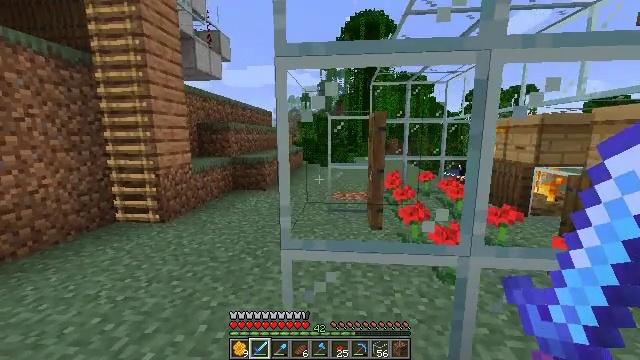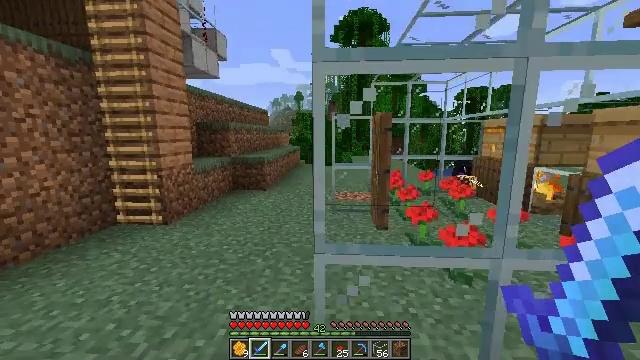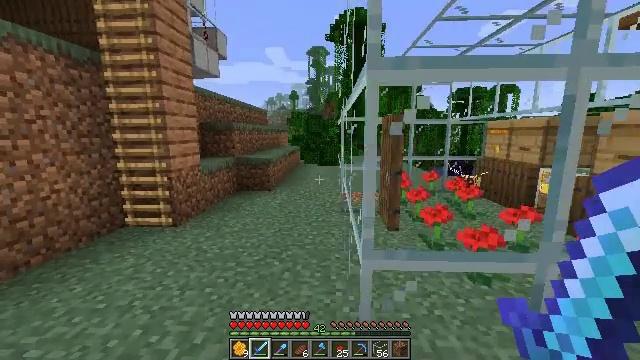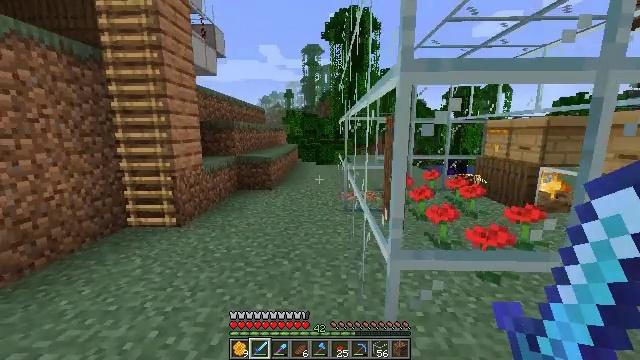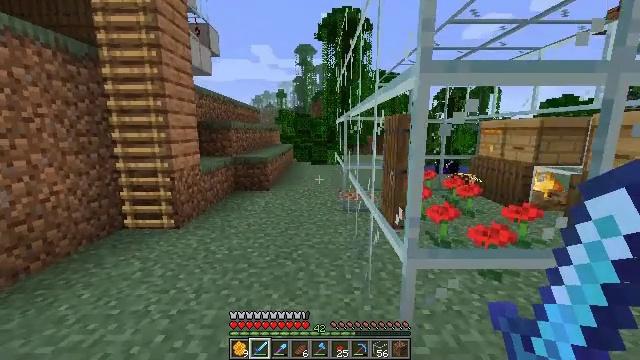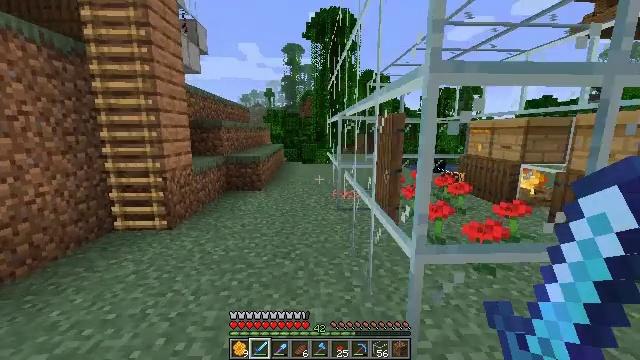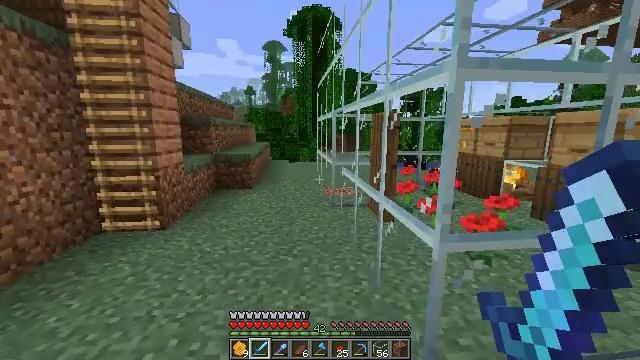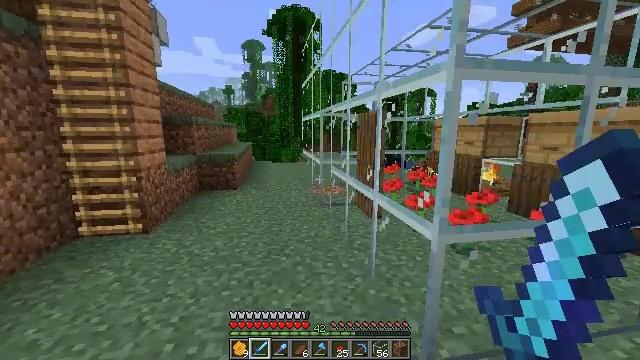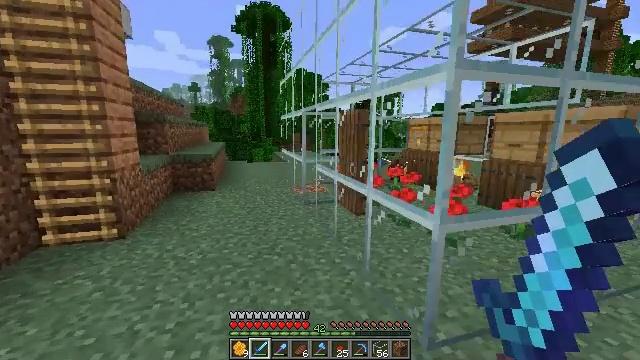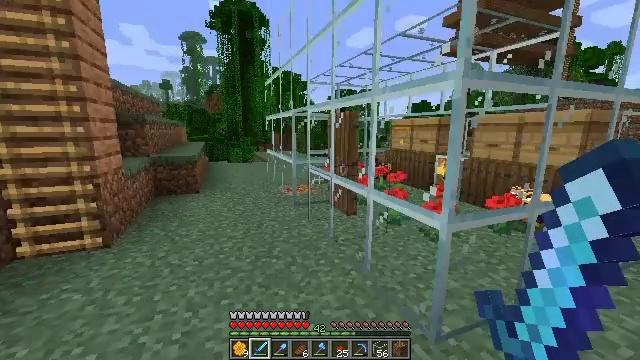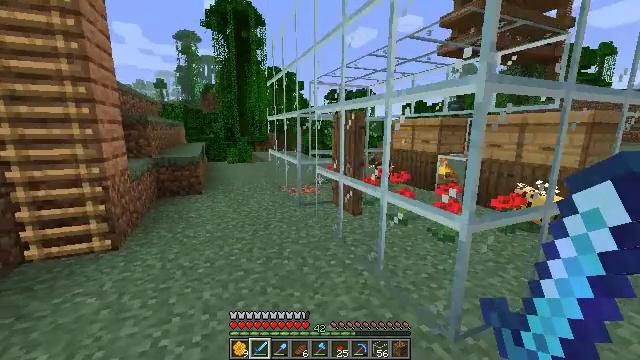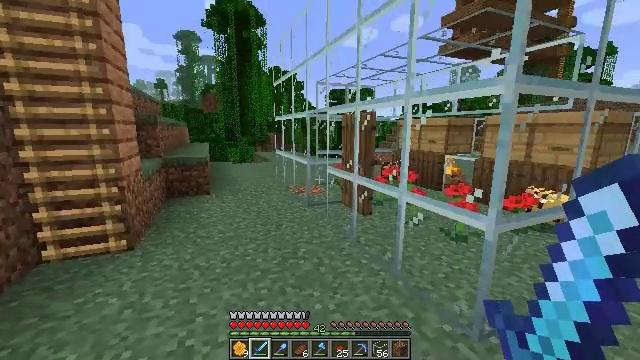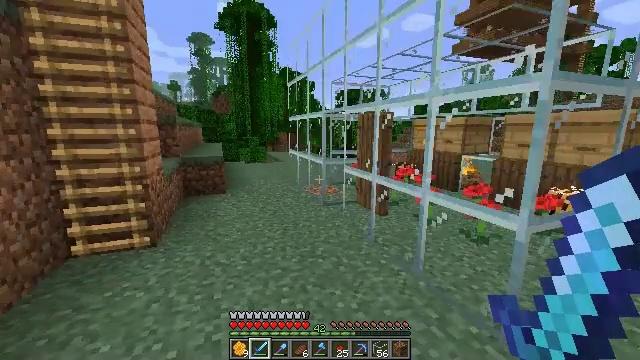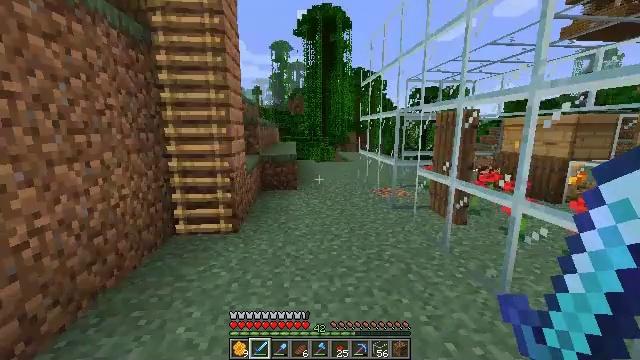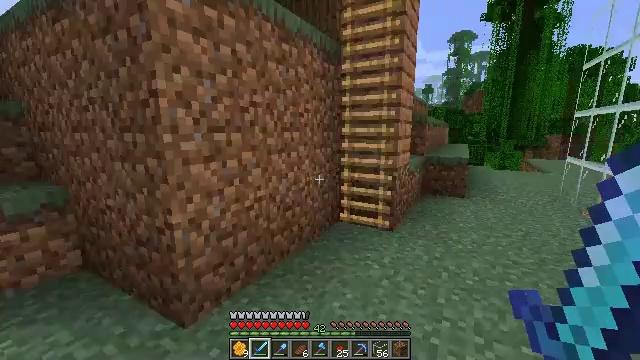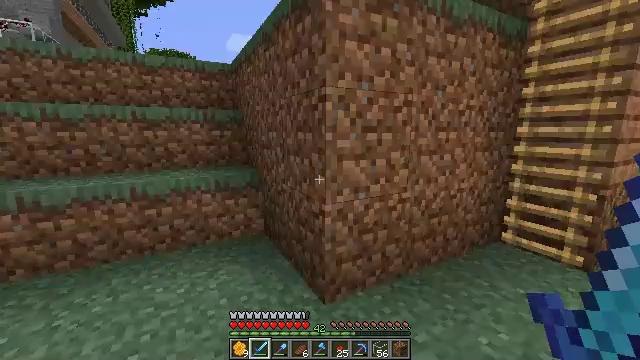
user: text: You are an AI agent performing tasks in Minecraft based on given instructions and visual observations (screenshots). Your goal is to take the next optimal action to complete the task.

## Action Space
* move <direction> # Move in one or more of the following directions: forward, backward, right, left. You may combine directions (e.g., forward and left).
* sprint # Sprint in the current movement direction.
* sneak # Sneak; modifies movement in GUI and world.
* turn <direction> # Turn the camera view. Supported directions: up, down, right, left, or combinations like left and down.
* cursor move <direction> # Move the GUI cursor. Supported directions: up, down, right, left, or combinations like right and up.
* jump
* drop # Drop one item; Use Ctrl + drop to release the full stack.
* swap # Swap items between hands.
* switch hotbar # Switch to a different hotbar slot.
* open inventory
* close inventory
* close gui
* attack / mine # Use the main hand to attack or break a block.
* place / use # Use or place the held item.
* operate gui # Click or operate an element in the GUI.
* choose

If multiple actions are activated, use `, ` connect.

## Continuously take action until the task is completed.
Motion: motion action
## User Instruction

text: Hit the beehive to retrieve it.
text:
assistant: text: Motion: move left, turn right
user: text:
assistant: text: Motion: move left, turn right
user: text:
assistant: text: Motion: move left, turn right
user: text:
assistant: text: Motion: move left, turn right
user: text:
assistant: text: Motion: move left, turn right
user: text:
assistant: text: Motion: move left, turn right
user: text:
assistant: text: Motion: move left, turn right
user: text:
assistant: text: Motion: move left, turn right
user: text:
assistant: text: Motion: move left, turn right
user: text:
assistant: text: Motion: move left
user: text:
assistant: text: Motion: no_op
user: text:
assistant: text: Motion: turn left
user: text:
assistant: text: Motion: turn left
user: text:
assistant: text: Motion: turn left
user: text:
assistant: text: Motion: turn left
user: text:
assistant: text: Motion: turn left
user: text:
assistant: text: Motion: turn left
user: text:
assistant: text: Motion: no_op
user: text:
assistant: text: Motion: no_op
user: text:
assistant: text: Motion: no_op
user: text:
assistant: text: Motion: move forward and move left
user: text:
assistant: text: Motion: move forward and move left
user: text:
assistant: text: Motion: move forward and move left
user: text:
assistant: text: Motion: move forward and move left
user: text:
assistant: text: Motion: move forward and move left
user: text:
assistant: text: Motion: move forward and move left
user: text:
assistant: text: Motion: move forward and move left, turn right
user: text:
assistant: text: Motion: move forward, turn right
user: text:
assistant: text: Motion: move forward, turn right
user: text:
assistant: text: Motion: move forward, turn right